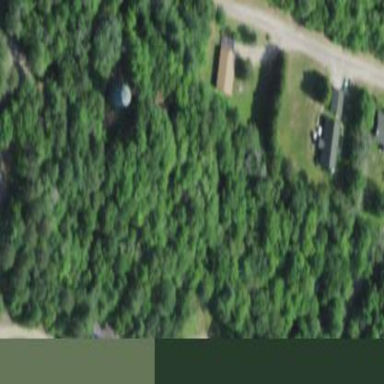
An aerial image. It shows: Mixed evergreen woodland.